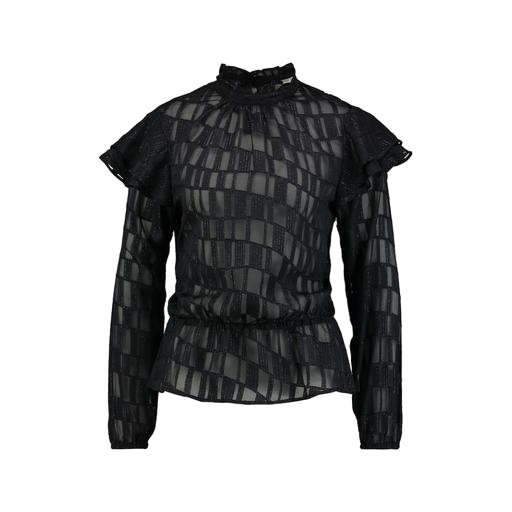
vero moda black high neck blouse, black petite printed mock-neck top only macy, black vanessa bruno athé high-neck ruffled blouse, white background